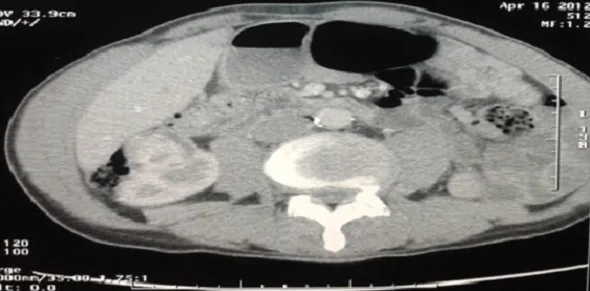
Evaluation after 2 cycles of chemotherapy with a CT scan of the abdomen. CT scan cut showing a stability of the renal mass according to RECIST 1.1.
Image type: radiology (ct)